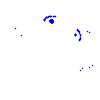
Particle: electron